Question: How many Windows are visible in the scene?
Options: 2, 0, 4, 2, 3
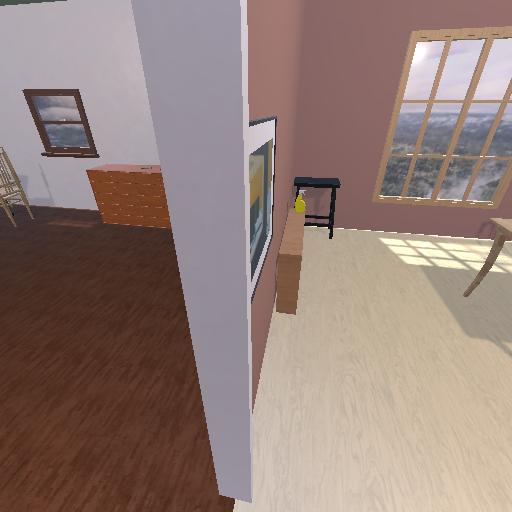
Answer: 2